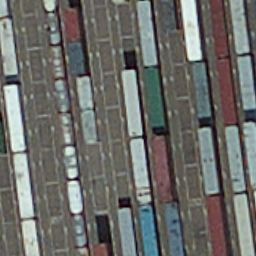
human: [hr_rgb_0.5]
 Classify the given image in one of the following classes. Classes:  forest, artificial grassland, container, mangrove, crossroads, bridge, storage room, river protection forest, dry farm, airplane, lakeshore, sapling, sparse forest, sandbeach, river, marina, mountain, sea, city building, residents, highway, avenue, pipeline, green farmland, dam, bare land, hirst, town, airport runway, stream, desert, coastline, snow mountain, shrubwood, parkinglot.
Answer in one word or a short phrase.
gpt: container